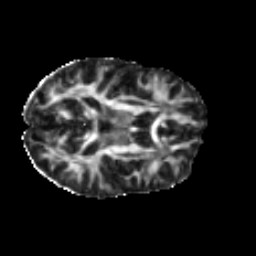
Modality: FA
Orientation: axial
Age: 52
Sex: female
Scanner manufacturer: ge
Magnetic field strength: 3 T
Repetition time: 7.8 s
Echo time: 0.0606 s